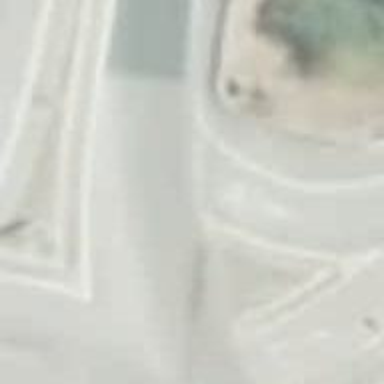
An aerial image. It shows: Road with "give way" sign.